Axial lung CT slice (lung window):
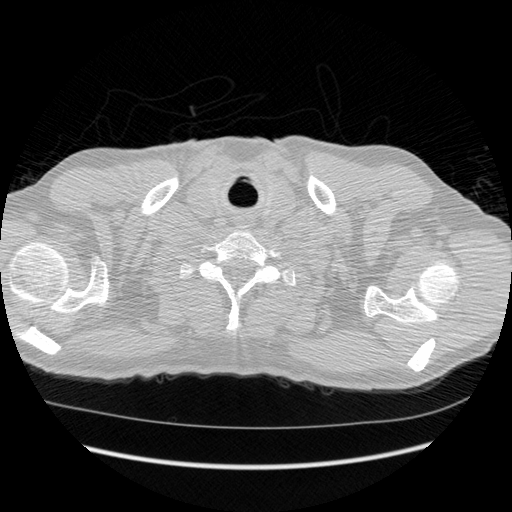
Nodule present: no